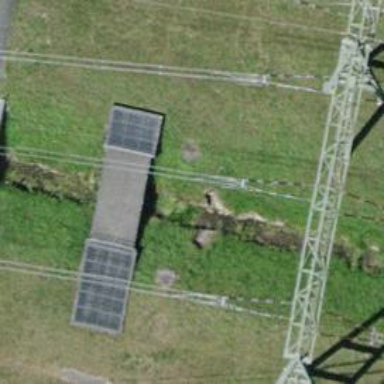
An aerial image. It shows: Three cables of power line.